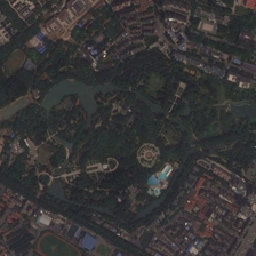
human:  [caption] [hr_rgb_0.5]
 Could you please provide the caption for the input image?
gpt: The park covers a wide area and is located in the center of the city.

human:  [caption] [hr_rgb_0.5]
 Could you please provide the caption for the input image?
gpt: The park covers a large area and is located in the center of the city.

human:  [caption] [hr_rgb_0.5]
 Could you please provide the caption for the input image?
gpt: The park covers an area and is located in the city center.

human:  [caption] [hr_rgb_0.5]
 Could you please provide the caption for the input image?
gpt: The park is large and located in the center of the city.

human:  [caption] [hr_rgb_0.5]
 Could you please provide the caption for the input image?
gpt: The park covers a large area and is located in the city center.